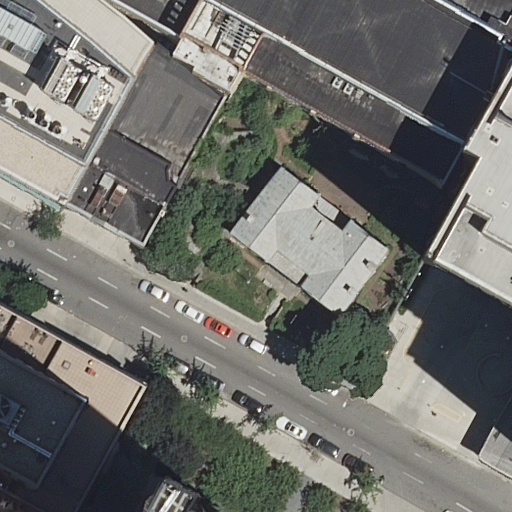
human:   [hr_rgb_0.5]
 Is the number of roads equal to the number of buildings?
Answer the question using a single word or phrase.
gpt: no

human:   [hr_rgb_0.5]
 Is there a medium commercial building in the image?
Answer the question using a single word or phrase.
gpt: no

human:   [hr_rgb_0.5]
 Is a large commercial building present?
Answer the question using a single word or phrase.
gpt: no

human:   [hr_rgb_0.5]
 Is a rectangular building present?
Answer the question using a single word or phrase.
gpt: yes

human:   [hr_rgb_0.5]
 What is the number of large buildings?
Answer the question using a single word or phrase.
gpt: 3

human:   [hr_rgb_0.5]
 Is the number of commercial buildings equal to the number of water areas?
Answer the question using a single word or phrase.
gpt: yes

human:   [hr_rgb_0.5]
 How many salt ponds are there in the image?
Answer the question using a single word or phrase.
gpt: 0

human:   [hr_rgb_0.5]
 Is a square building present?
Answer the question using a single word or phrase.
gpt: no

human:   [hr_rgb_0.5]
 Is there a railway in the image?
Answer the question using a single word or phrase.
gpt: no

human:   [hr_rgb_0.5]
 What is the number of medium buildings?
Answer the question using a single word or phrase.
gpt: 3

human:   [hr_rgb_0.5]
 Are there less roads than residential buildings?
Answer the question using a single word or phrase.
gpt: no

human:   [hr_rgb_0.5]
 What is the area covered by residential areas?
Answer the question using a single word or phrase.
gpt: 0m2

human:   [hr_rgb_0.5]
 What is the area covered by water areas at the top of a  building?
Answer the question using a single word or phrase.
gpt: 0m2

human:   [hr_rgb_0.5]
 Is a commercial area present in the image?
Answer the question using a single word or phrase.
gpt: no

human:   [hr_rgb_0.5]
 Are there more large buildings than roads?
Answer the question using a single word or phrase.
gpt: no

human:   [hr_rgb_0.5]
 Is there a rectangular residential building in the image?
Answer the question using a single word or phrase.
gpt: yes

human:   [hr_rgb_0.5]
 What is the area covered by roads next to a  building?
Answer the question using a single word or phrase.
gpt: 0m2

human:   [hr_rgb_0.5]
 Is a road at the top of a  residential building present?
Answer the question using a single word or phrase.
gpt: yes

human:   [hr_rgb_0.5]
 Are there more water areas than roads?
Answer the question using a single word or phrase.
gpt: no

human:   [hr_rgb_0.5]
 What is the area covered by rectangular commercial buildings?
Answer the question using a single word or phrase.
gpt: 0m2

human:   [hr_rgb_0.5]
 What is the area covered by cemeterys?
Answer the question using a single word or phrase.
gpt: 0m2

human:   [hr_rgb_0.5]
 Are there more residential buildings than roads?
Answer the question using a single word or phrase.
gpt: no

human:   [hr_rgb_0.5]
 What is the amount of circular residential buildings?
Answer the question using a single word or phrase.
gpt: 0

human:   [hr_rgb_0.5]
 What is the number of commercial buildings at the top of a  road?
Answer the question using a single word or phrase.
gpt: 0

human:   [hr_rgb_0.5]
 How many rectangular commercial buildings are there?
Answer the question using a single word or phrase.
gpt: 0

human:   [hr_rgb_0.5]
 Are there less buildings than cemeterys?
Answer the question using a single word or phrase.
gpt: no

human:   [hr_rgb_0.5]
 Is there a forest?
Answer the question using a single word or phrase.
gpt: no

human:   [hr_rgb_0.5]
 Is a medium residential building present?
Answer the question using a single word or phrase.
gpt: yes

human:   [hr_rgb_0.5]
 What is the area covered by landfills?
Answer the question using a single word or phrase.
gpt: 0m2

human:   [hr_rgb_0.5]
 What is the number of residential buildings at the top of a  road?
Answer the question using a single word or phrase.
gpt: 5

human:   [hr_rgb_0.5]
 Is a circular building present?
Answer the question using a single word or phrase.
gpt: no

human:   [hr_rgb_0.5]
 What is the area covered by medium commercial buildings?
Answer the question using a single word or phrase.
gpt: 0m2

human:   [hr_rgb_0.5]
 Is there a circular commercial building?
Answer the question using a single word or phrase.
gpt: no

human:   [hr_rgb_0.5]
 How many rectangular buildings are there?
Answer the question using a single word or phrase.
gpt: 3

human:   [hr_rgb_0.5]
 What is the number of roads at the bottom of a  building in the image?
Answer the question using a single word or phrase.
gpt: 9

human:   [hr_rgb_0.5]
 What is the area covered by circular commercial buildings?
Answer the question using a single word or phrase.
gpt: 0m2